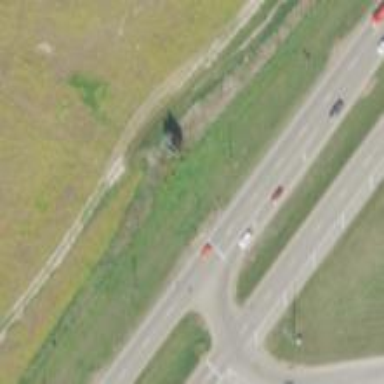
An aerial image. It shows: Asphalt dual carriageway at the trunk highway level.